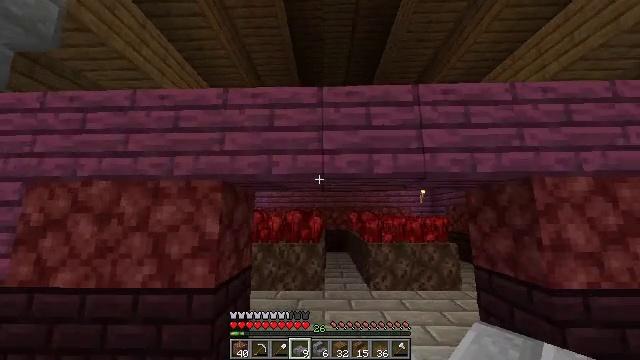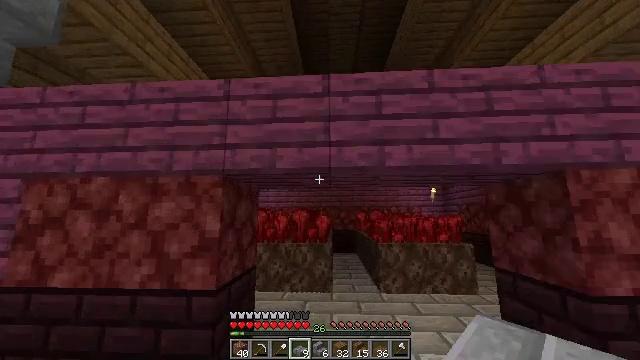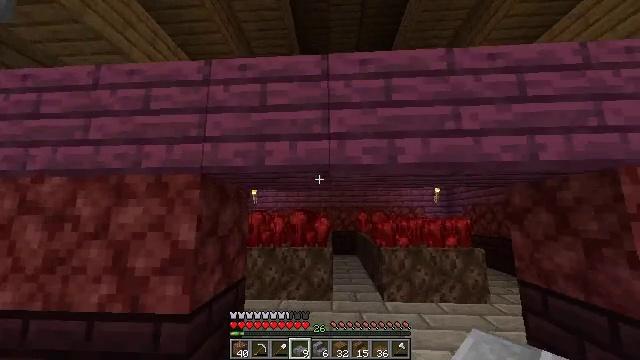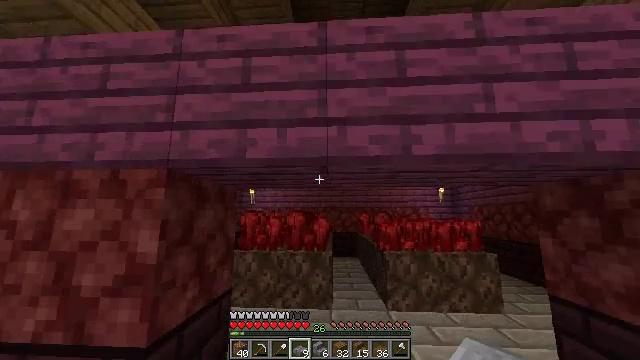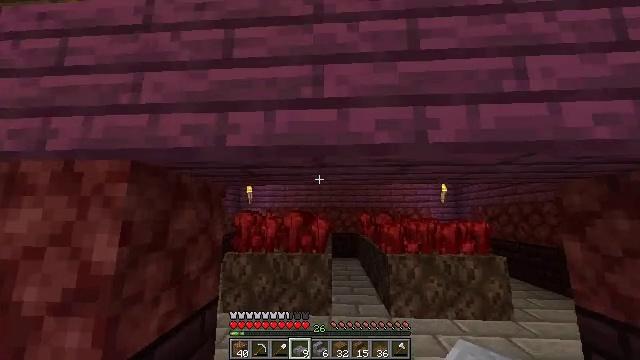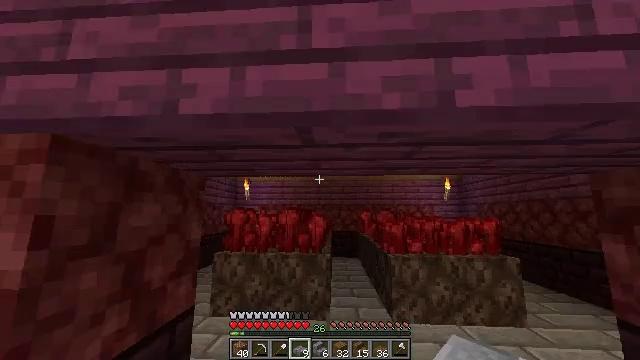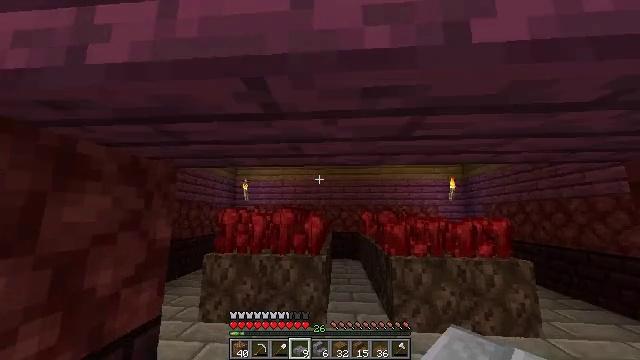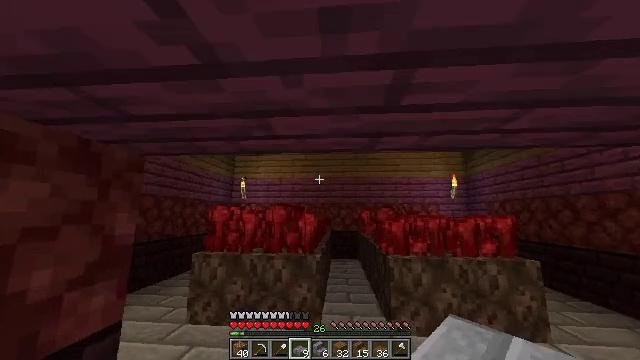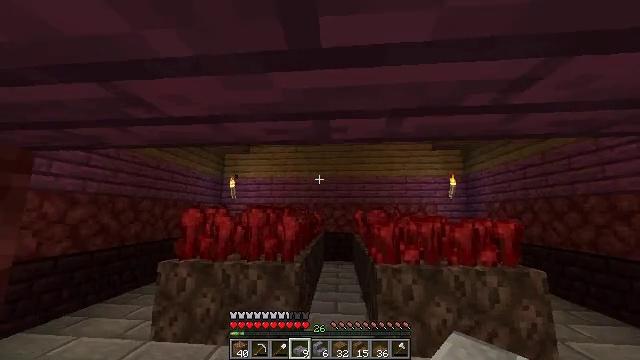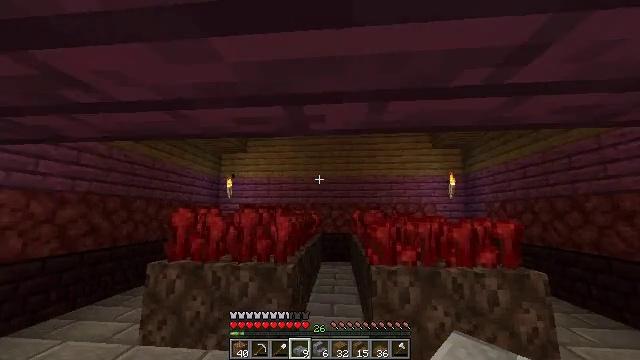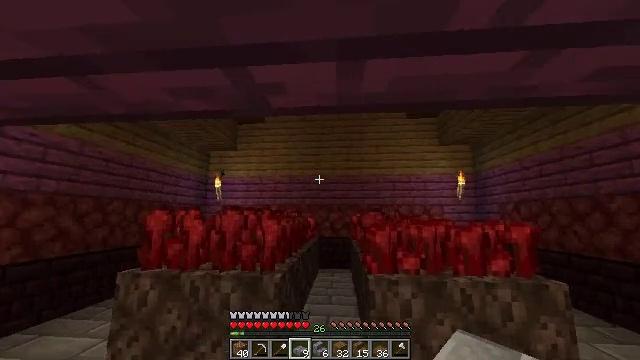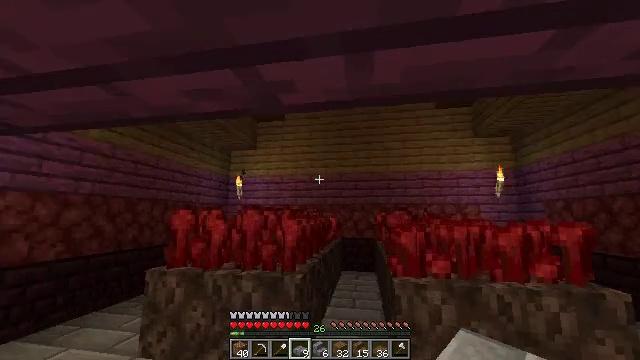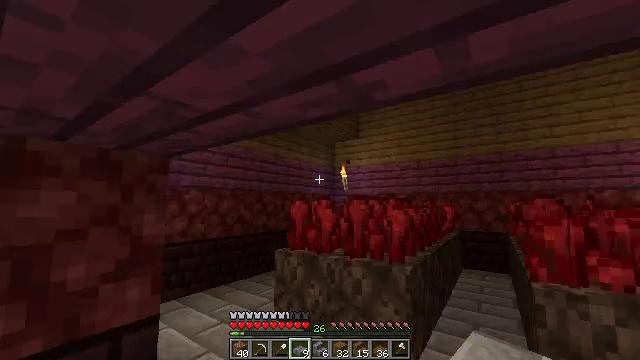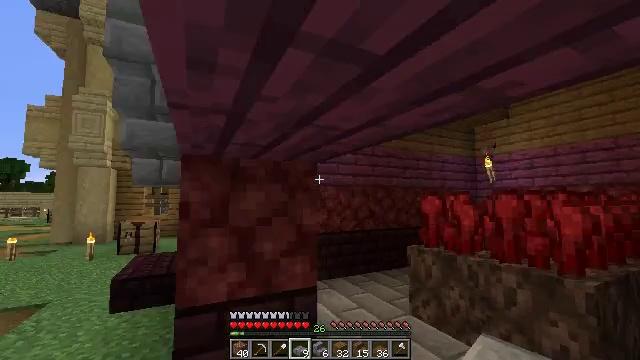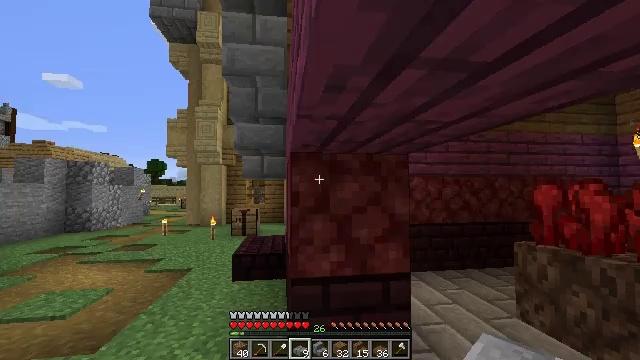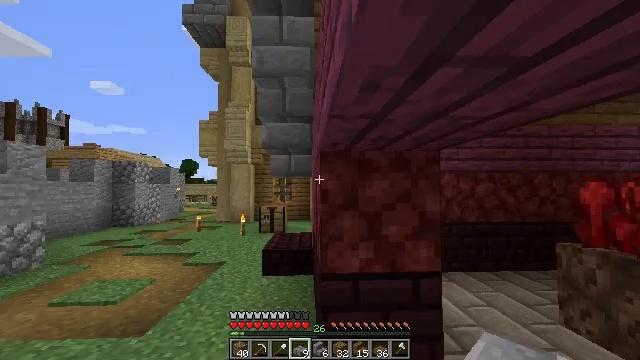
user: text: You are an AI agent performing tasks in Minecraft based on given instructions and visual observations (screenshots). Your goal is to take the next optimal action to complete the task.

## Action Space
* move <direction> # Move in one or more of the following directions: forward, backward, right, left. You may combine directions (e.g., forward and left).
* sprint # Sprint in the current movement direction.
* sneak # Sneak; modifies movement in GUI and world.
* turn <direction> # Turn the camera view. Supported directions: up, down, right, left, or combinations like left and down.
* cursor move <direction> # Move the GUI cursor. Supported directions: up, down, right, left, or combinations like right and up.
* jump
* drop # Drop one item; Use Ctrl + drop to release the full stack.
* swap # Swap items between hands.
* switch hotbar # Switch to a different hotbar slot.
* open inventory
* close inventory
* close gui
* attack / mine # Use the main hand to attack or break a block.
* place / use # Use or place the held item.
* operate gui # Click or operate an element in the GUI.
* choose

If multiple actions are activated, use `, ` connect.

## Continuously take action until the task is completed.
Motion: motion action
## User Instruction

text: Mine the crimson planks.
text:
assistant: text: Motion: move forward, turn left
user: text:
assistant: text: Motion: move forward
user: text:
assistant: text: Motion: move forward
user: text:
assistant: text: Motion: move forward
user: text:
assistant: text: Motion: move forward and move right
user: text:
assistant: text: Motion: move forward and move right
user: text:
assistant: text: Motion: move forward and move right
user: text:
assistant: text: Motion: move forward and move right
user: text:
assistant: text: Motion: no_op
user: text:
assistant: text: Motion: no_op
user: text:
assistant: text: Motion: move back, turn left
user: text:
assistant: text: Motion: move back, turn left and down
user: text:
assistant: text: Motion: move back, turn left and down
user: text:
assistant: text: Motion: move back and move left, turn left and down
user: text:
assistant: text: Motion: move back and move left, turn left
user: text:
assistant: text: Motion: move back and move left
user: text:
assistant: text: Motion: move back and move left
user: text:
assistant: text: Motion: move back and move left
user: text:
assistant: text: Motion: move back and move left
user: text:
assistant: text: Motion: move back and move left, turn right
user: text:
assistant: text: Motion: move back and move left, turn right
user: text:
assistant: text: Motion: move left, turn right
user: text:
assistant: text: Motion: move left, turn right
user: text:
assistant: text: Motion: move left, turn right
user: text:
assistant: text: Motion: move left, turn right
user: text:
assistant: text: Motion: move left, turn right
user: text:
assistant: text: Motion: move left, turn right
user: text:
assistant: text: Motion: move left, turn right
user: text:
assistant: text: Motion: move left, turn right and up
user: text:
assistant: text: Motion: move left, turn right